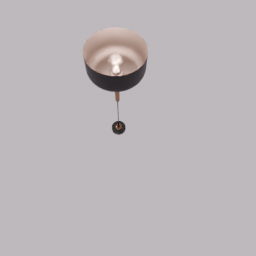
Label: lighting